Aerial crown-view tile of a tropical tree (Barro Colorado Island, Panama), acquired 20241216:
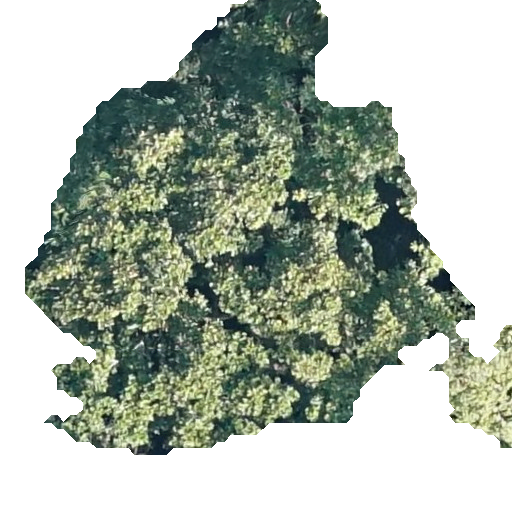
Species: Anacardium excelsum
GBIF accepted scientific name: Anacardium excelsum
Crown area: 204.696 m²